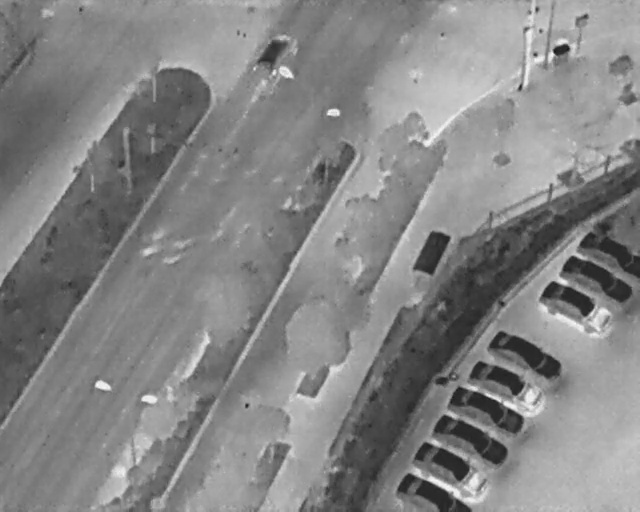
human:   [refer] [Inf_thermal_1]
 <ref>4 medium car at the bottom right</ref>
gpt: <box>[[67, 83, 72, 99, 27], [71, 77, 76, 93, 27], [73, 72, 78, 87, 24], [76, 67, 81, 82, 24]]</box>

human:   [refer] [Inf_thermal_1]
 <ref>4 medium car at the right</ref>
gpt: <box>[[79, 61, 84, 76, 28], [87, 52, 92, 68, 28], [90, 47, 95, 61, 25], [91, 42, 98, 55, 2]]</box>